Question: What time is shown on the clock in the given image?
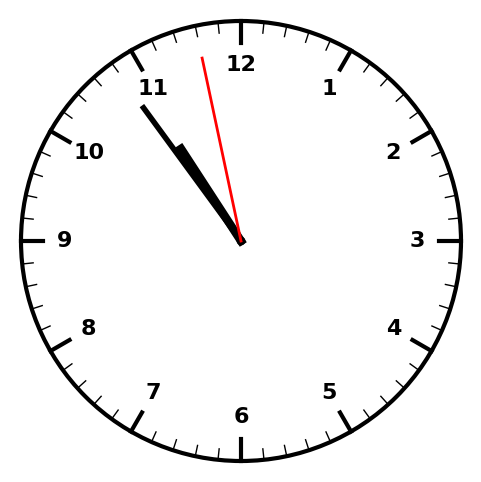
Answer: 10:53:58